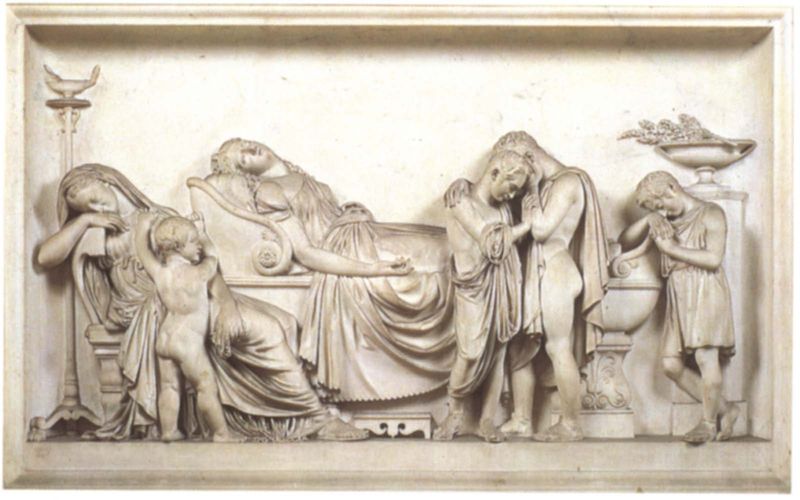
Titel: Denkmal der Caroline-Blanche Ternaux
Künstler: Jean-Joseph Debay
Standort: Paris, Notre-Dame d’Auteuil (EU - F - Ile-de-France)
Schlagwörter: haut, nackt, schatten, umhang, weiß, frauen, menschen, sitzen, blumen, frau, lampe, licht, marmor, männer, falten, rahmen, schale, stein, tod, tot, trauer, gewand, stoff, familie, kind, mutter, traurig, kinder, skulptur, trauben, relief, sofa, liegen, schlafend, jungen, bett, plastik, divan, foto, antike, flamme, knabe, diwan, weinen, tote, mythologie, liege, öllampe, sterben, totenbett, griechen, griechisch, griechenland, ständer, stange, ähren, trauern, ausruhen, klagen, alabaster, hochrelief, sterbebett, totengebet, alabater